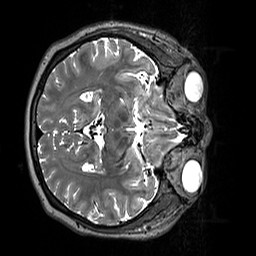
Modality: T2w
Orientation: axial
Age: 39
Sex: female
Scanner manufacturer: siemens
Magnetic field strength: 3 T
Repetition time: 3.2 s
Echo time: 0.412 s